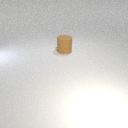
large brown rubber cylinder